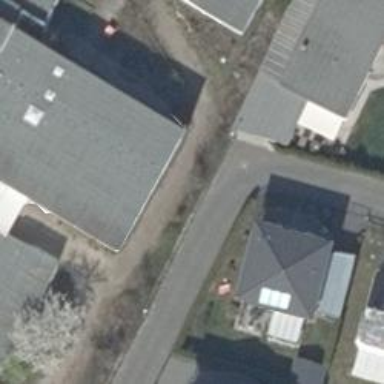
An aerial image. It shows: Living street.